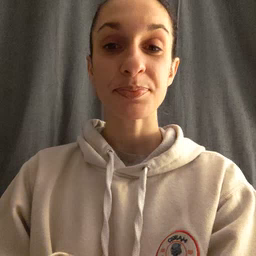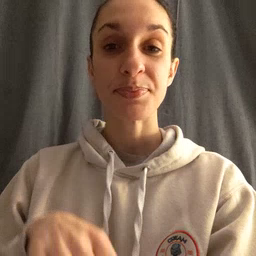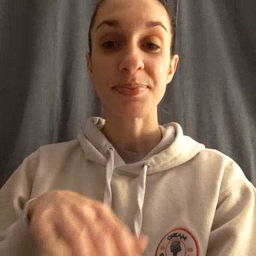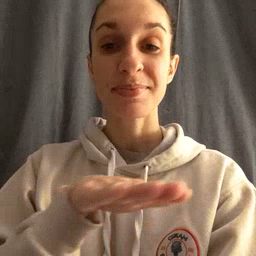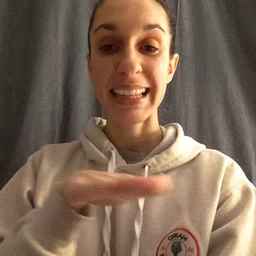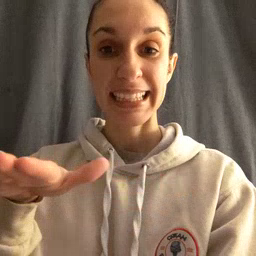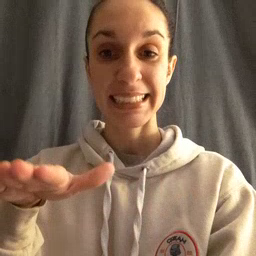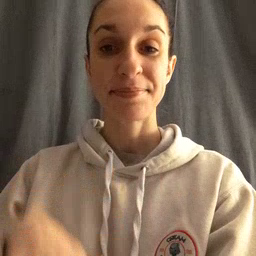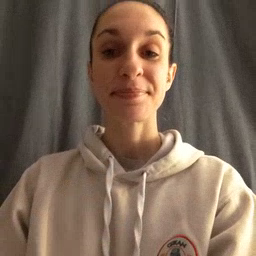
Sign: clean